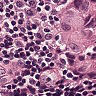
Metastatic tissue present: yes